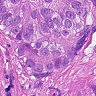
Metastatic tissue present: yes